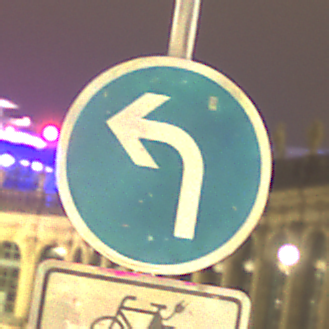
Verkehrszeichen: VorgeschriebeneFahrtrichtungLinks
Zusatzzeichen unten: EinspurigeFahrzeugeFrei6
Umgebung: Outdoor, Urban
Tageszeit: Night
Wetter: Overcast
Licht: Artificial
Jahreszeit: NotSpecified
Kontrast: HighContrast